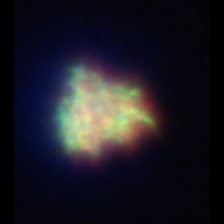
Taxon: Unknown_detritus
Group: Unknown